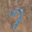
Label: 7